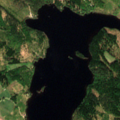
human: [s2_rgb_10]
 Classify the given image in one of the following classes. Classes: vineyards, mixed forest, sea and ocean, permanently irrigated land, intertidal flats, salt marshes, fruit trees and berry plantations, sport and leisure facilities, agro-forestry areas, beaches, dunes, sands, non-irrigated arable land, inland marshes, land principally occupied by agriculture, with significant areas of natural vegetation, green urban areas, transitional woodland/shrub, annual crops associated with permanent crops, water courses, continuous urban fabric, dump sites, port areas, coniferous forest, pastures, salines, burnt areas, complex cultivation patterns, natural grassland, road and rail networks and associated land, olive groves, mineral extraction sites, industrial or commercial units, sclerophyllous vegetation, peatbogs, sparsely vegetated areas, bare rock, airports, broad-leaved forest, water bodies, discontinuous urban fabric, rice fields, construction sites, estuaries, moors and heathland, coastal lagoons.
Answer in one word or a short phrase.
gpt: land principally occupied by agriculture, with significant areas of natural vegetation, coniferous forest, mixed forest, transitional woodland/shrub, water bodies